Question: I am developing a little game where I use some pictures for the sprites etc etc.
It works just fine when I load it from the disc like this
'''
Image image = new Image("C:\AppleMan.png");
'''
but how can I load it from a foloder within the project. I am using eclipse as IDE and the language is Java :)
I took a screenshot of a sample project so you can see how I have importet the picture

So I want to load the picture from that resource folder like this pseudo code
'''
Image image = getResource("Resources/AppleMan.png");
'''
but that simply doesn't work.
Any help appreciated :)
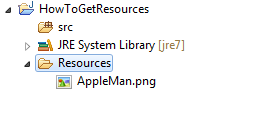
Answer: 1) You should add Resources folder to classpath
2) You should locate file absolutely, i.e. "/Resources/AppleMan.png"
3) Sorry, also note that getResource returns URL: <URL>